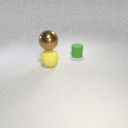
small green rubber cylinder behind large yellow rubber sphere